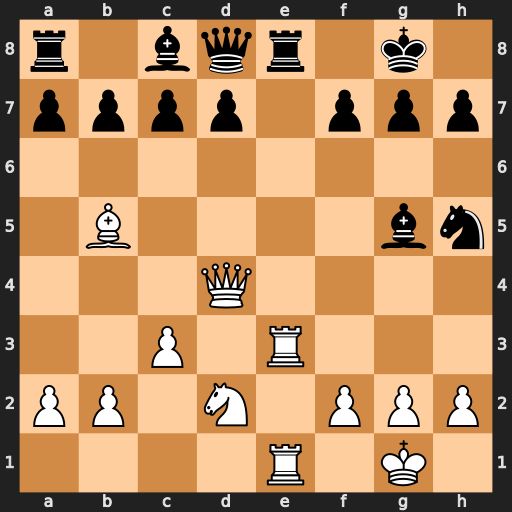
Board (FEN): r1bqr1k1/pppp1ppp/8/1B4bn/3Q4/2P1R3/PP1N1PPP/4R1K1
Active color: w
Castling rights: -
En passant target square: -
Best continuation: Rxe8+ Qxe8 Rxe8#